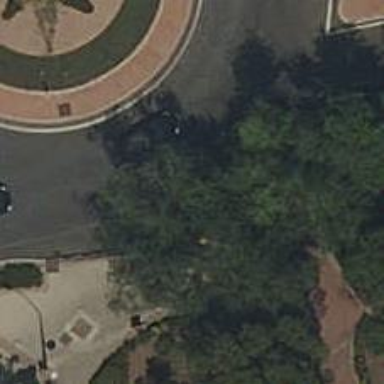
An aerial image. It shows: Residential road with roundabout.